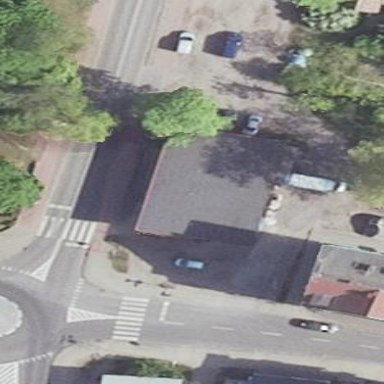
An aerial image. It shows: Retail building housing supermarket.